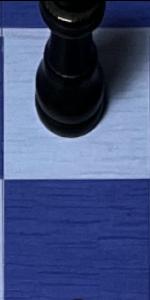
Label: Empty